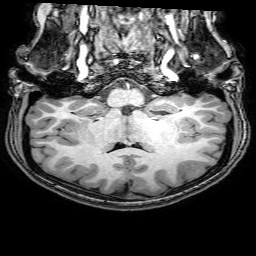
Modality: T1w
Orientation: sagittal
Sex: female
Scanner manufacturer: philips
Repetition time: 0.00811 s
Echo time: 0.00372 s